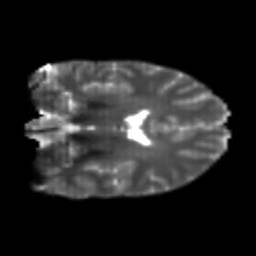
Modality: T2w
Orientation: coronal
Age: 20
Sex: female
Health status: healthy
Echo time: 0.074 s